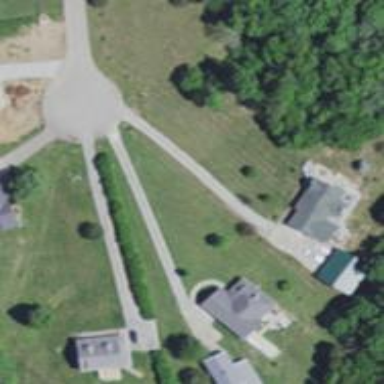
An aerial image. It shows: Driveway leading to service road.